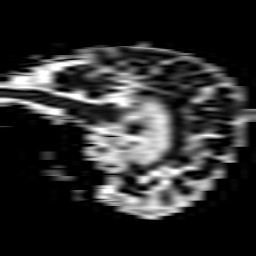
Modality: ADC
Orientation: sagittal
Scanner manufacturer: philips
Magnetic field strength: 3 T
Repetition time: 3.747 s
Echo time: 0.05989 s